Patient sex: M
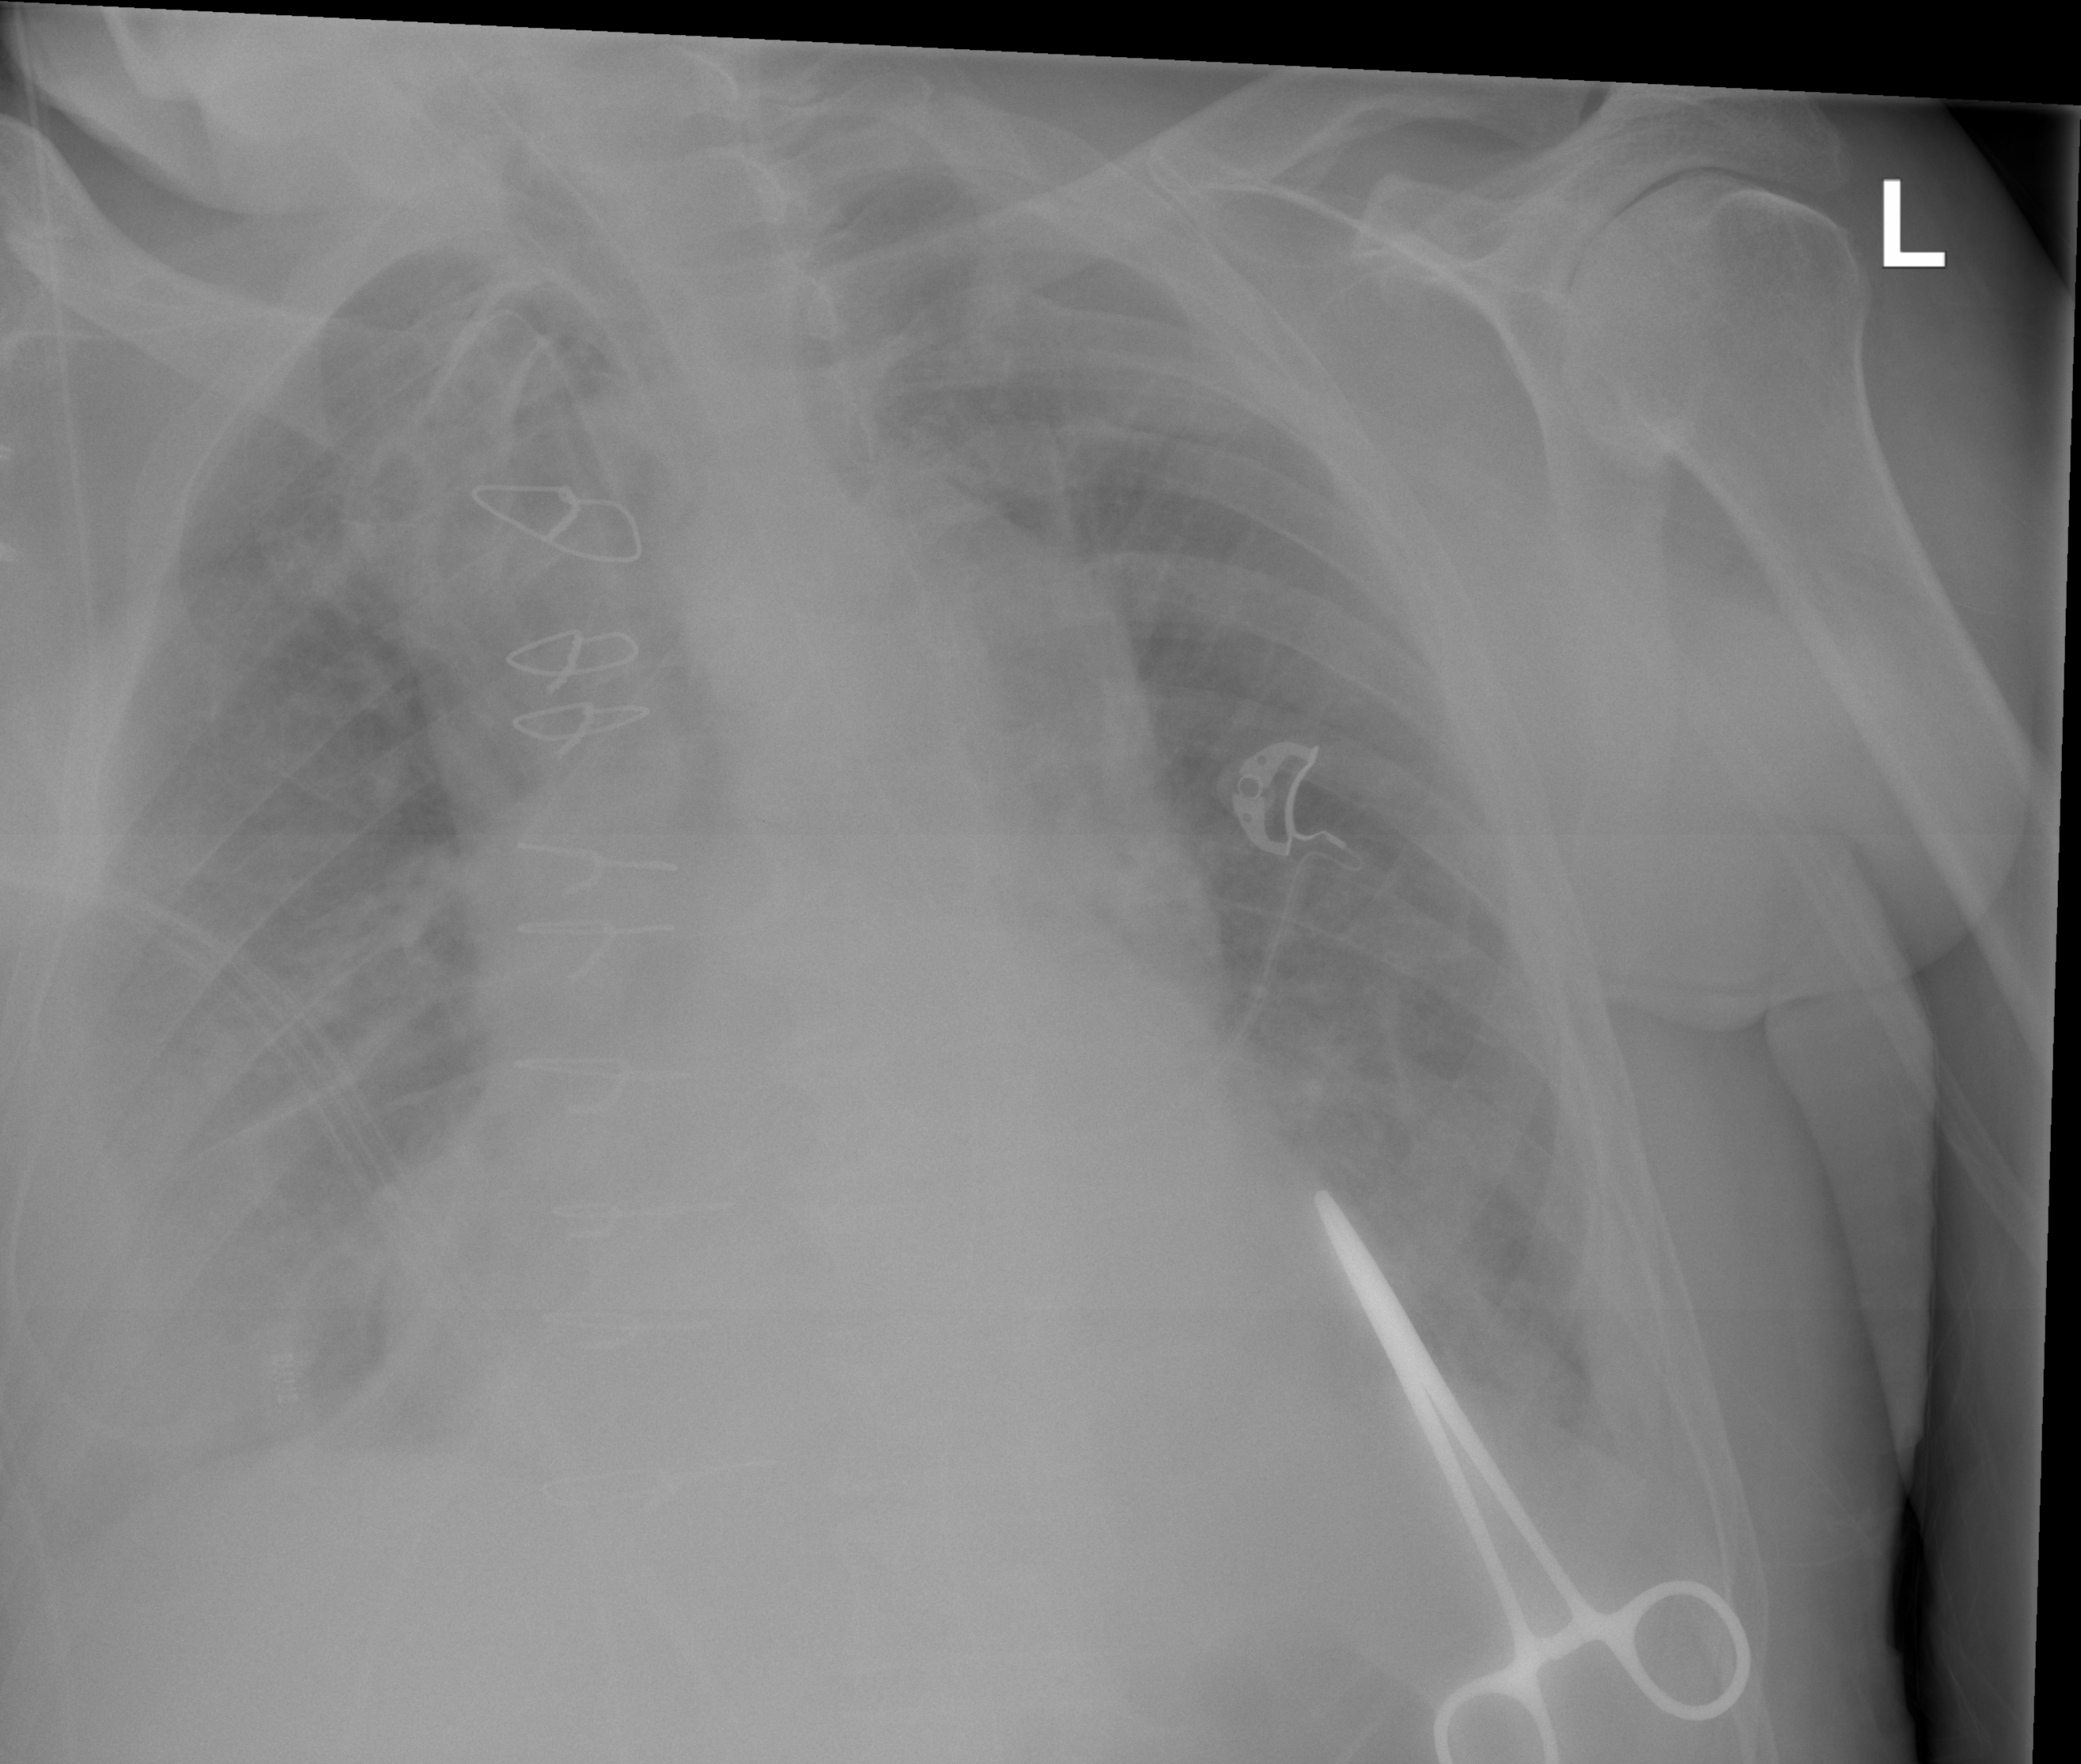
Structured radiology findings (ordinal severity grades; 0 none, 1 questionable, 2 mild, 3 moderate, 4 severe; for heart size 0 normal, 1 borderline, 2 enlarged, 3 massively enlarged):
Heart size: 3
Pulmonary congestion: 2
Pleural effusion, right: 2
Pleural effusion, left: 2
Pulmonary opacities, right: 0
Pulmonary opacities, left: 0
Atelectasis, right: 2
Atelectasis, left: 2